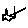
Label: star